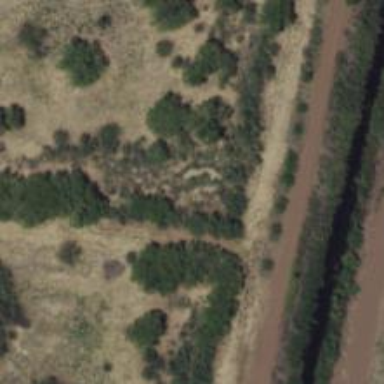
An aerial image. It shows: Cutline track.